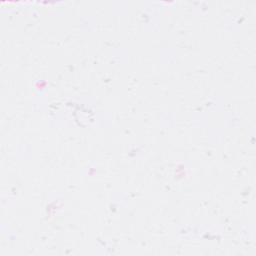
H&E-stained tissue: Breast